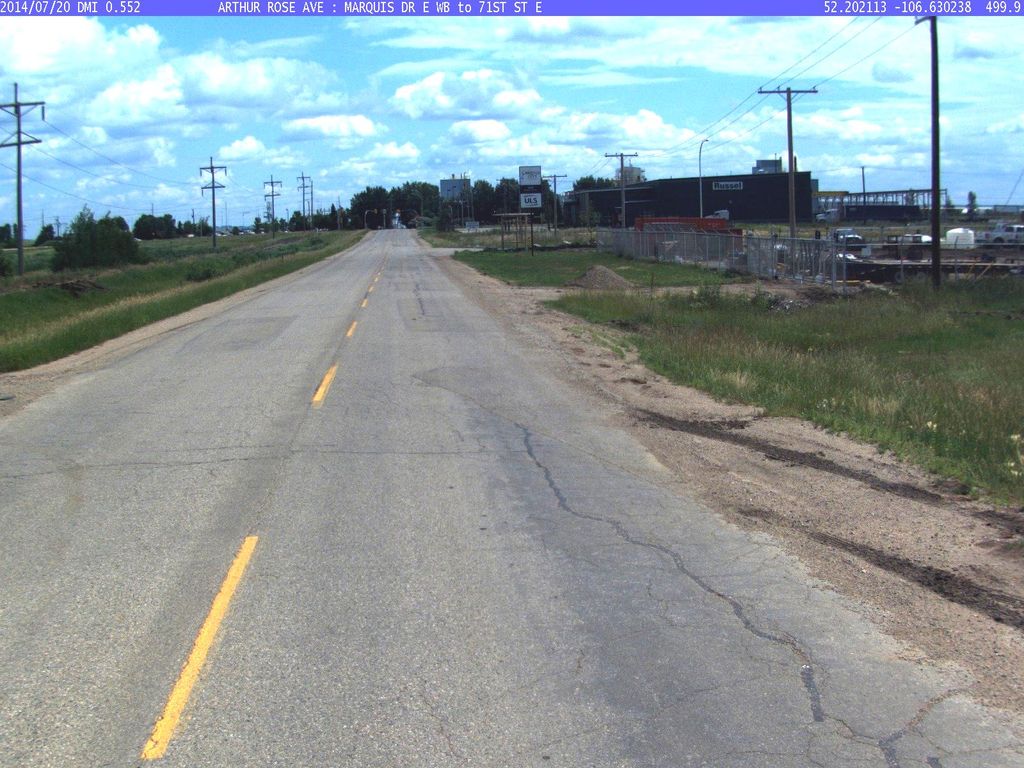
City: saskatoon